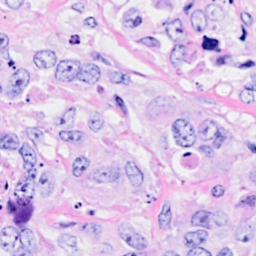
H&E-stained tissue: Breast